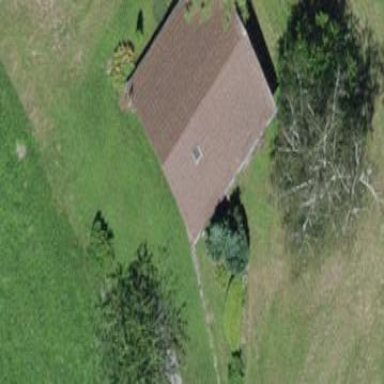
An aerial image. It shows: Rural barn.